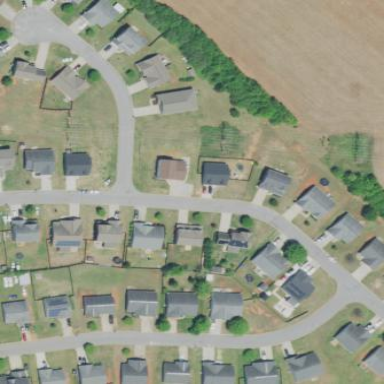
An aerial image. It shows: Residential area within neighborhood.